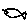
Label: fish